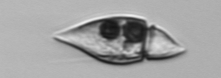
Label: Amphidinium